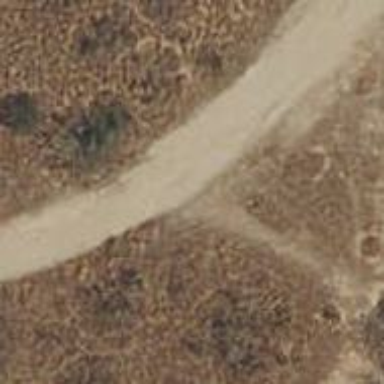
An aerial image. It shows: Compacted path.